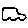
Label: car